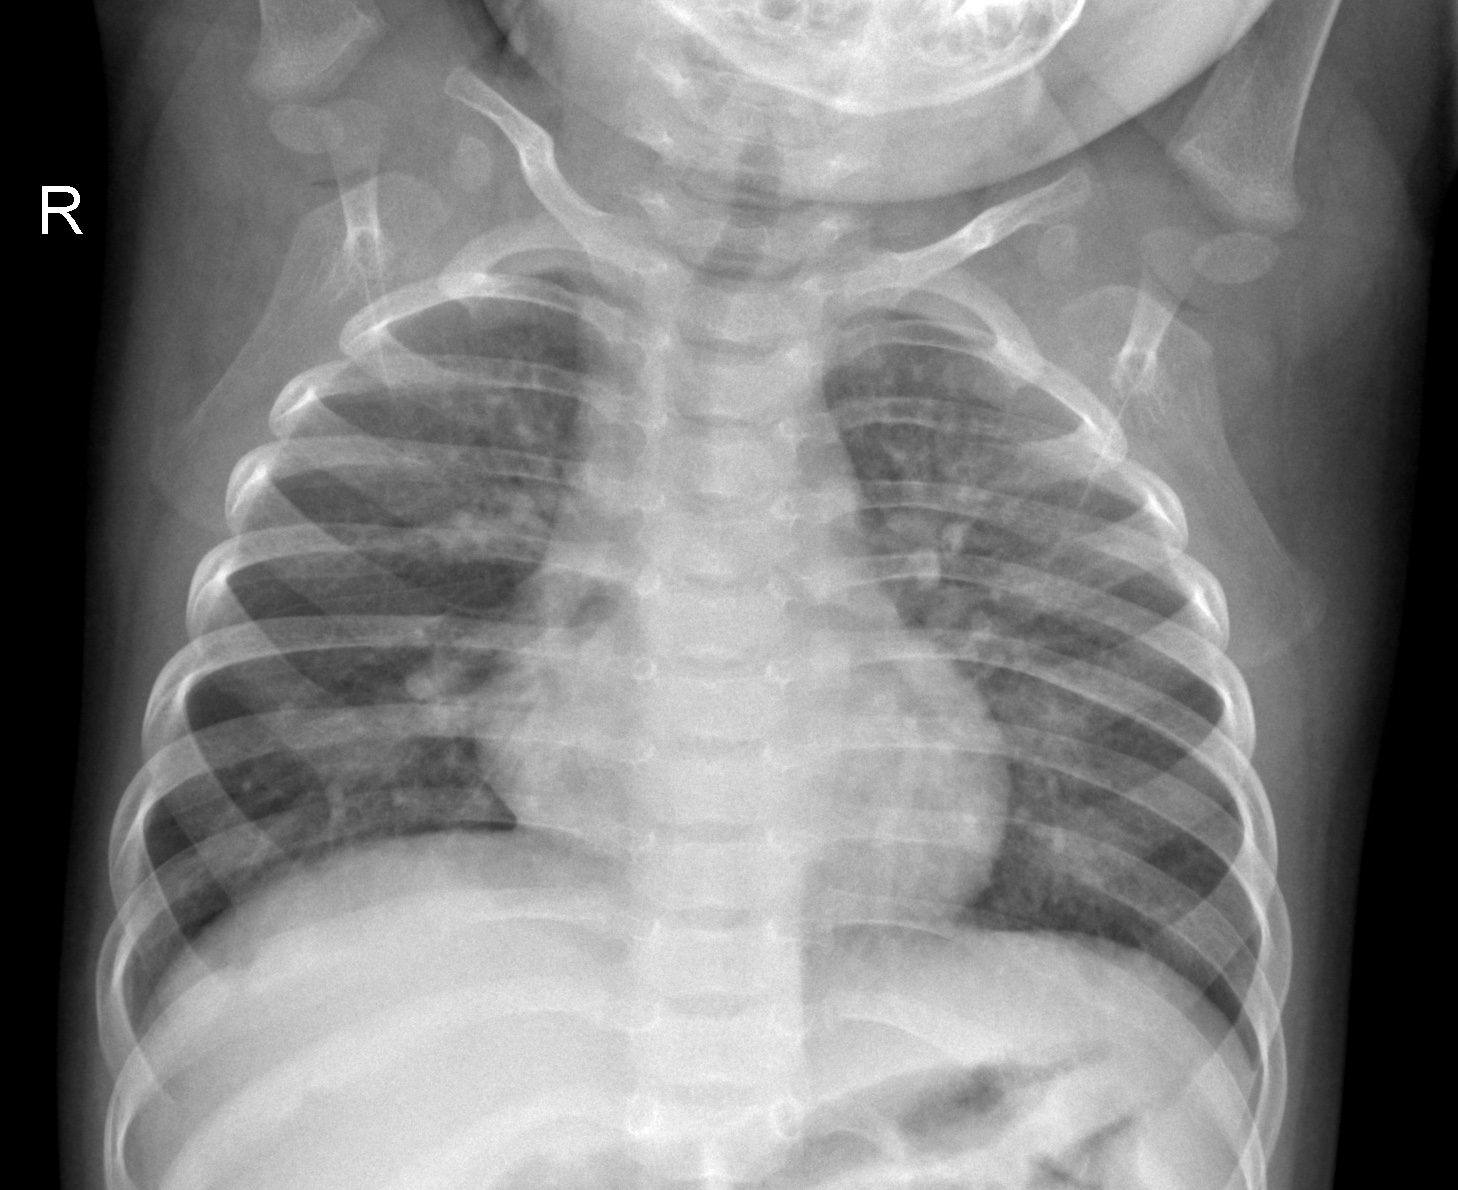
Diagnosis: NORMAL